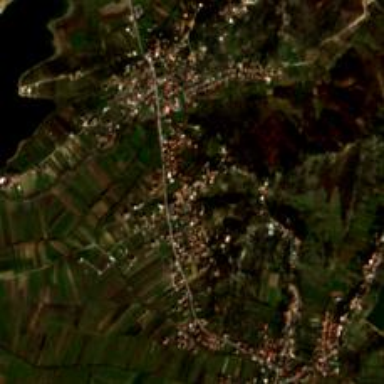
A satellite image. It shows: Village.